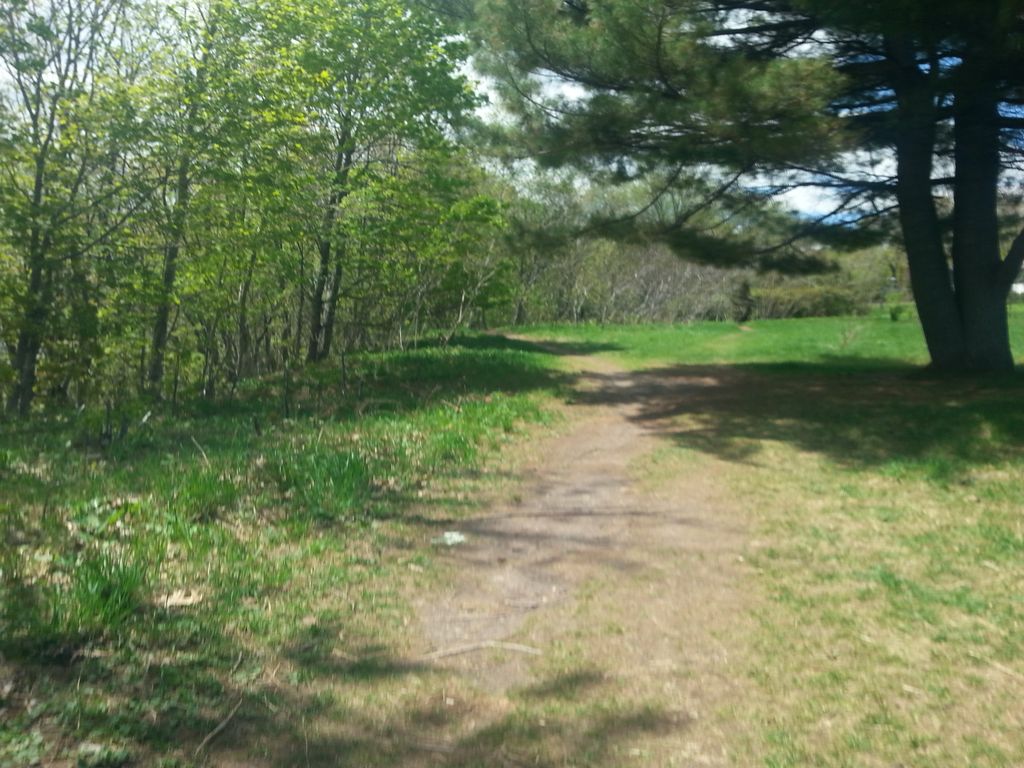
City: quebec_city